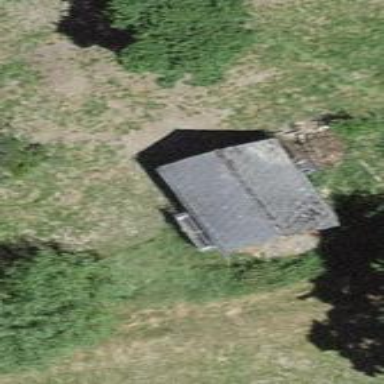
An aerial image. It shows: Rural barn.